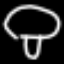
Label: mushroom